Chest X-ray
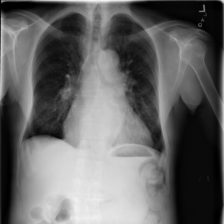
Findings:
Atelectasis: negative
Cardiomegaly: negative
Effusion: negative
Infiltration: positive
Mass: negative
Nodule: negative
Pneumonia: negative
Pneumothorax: negative
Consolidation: negative
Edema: negative
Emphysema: negative
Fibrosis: negative
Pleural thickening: negative
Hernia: negative